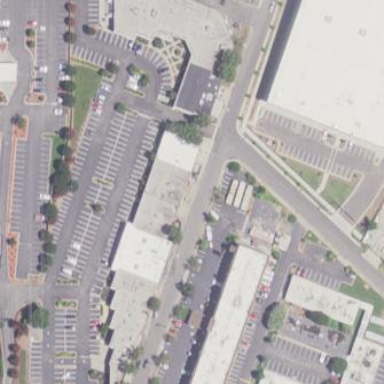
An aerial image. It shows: Retail area.